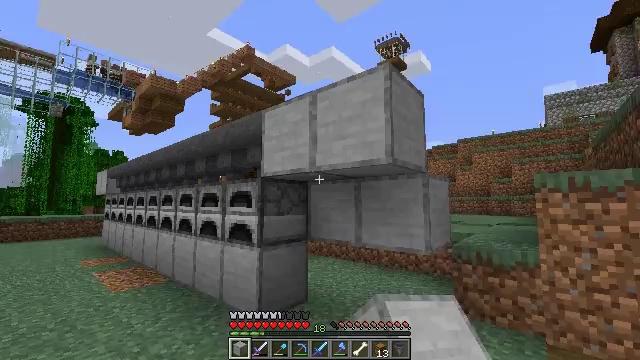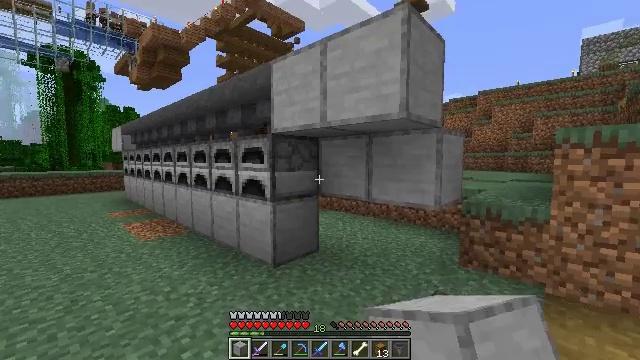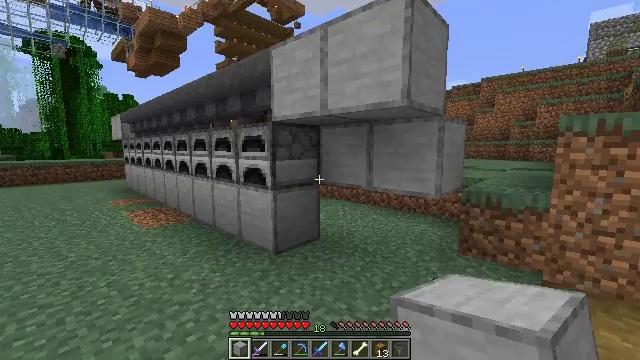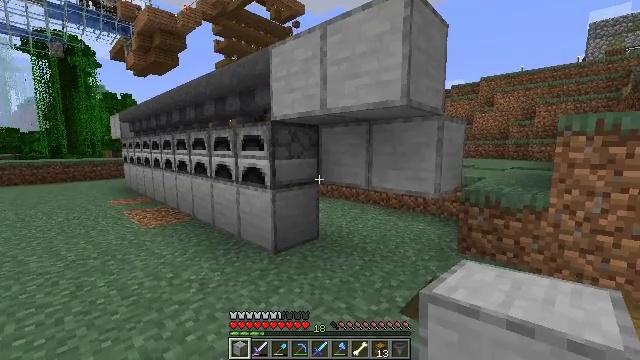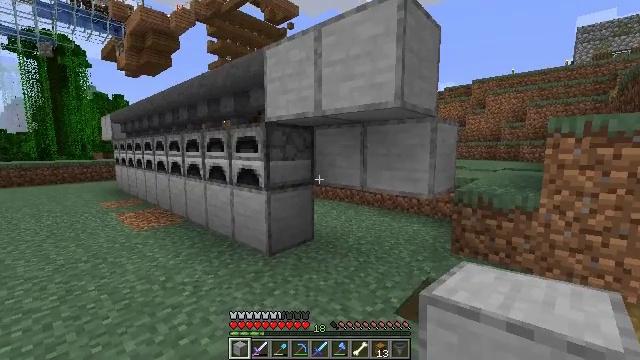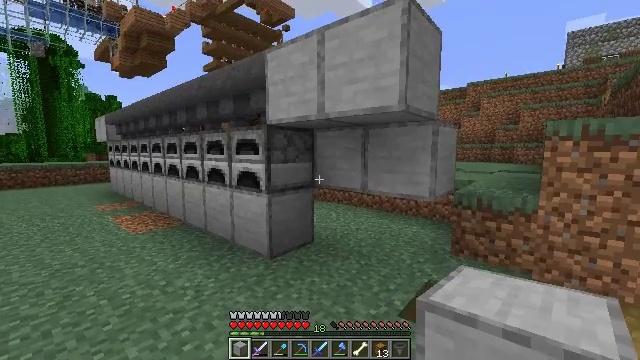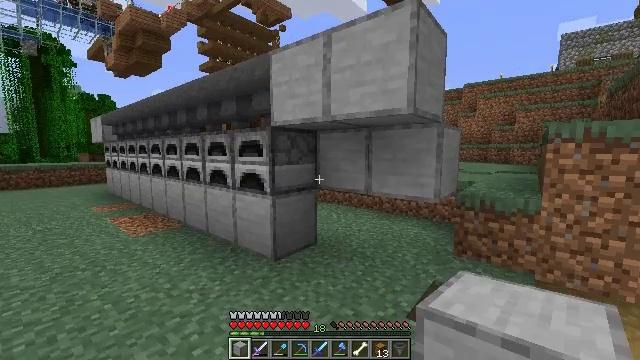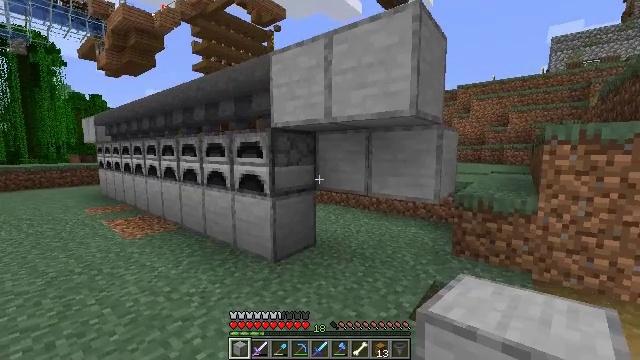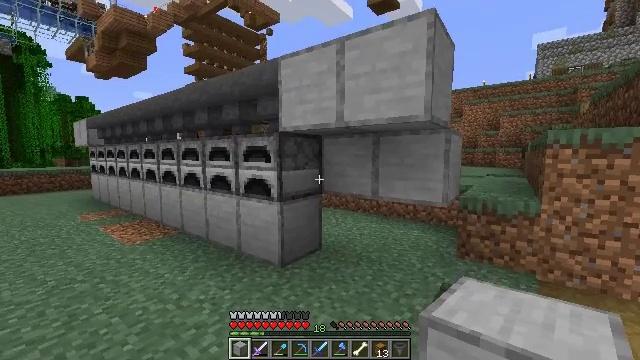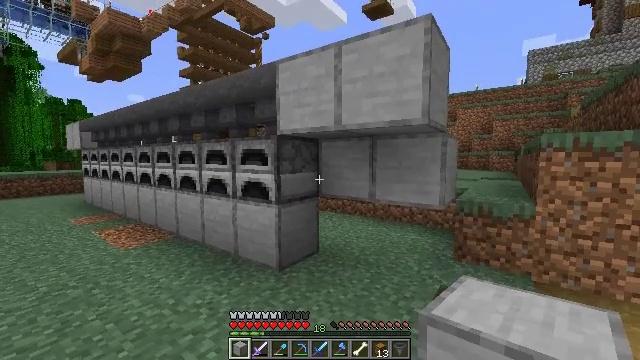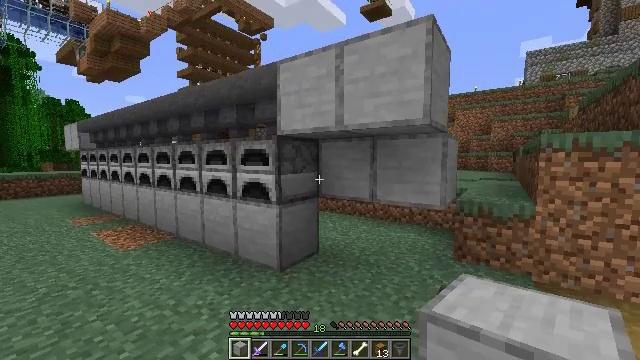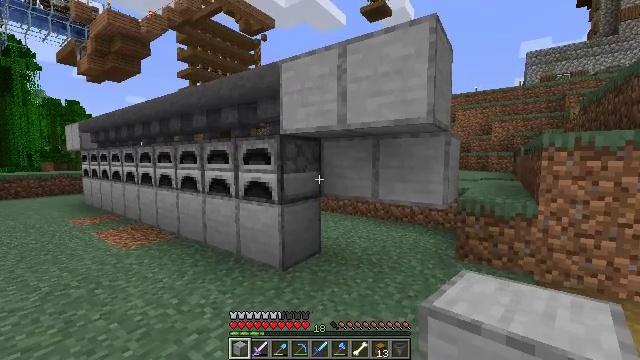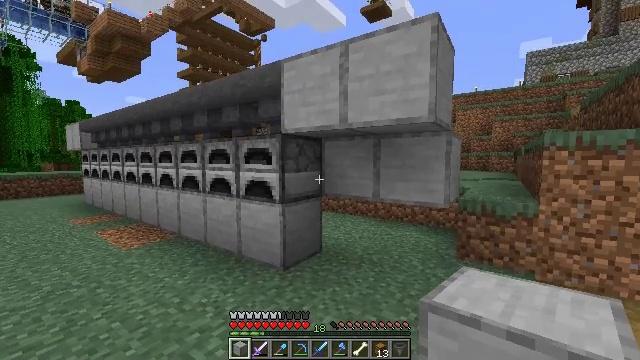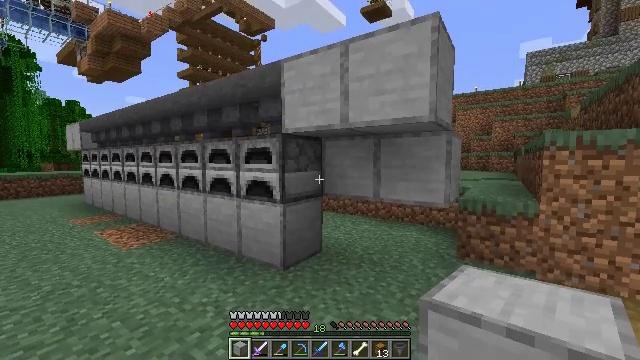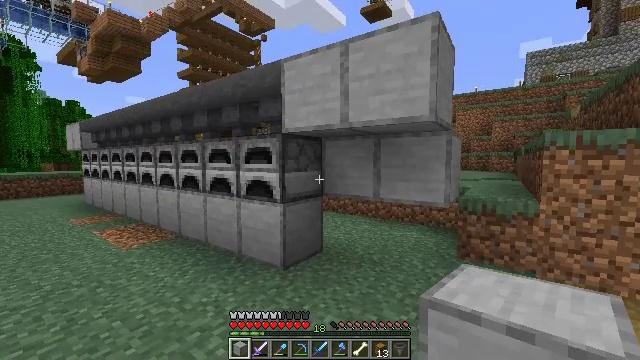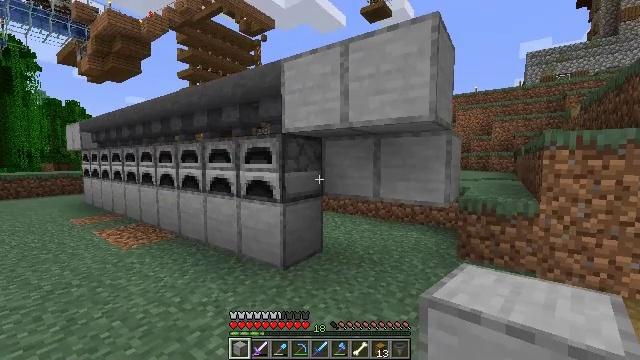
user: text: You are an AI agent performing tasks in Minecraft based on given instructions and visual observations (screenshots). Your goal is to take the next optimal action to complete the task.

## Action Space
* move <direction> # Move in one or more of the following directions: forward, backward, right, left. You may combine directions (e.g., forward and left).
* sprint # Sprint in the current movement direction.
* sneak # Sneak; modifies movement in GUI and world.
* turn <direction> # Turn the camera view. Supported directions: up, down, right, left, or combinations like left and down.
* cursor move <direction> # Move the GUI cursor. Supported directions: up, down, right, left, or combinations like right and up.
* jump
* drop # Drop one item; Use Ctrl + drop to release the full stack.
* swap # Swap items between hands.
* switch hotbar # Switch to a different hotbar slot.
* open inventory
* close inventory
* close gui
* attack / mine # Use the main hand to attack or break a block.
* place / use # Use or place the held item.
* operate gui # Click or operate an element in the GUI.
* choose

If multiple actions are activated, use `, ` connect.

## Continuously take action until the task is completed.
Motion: motion action
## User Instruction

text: Put stone in the furnace to get smooth stone.
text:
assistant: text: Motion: turn left and down
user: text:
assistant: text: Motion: turn down
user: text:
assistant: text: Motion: no_op
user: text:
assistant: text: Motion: turn right
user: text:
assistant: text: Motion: move left, turn right
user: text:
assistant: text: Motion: move left
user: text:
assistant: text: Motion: move left, turn right
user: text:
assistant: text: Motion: turn right
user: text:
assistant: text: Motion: turn right
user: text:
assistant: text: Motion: no_op
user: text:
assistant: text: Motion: no_op
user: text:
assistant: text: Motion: no_op
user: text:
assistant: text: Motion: no_op
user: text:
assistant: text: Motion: no_op
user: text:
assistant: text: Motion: no_op
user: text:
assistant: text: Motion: no_op
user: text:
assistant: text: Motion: no_op
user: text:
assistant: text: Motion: no_op
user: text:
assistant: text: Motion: no_op
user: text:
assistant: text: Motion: no_op
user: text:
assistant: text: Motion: no_op
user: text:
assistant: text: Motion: no_op
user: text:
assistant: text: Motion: no_op
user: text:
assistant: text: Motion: no_op
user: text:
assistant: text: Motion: no_op
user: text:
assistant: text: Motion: no_op
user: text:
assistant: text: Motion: no_op
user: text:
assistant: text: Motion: no_op
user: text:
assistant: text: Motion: no_op
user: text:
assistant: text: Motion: no_op